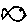
Label: fish